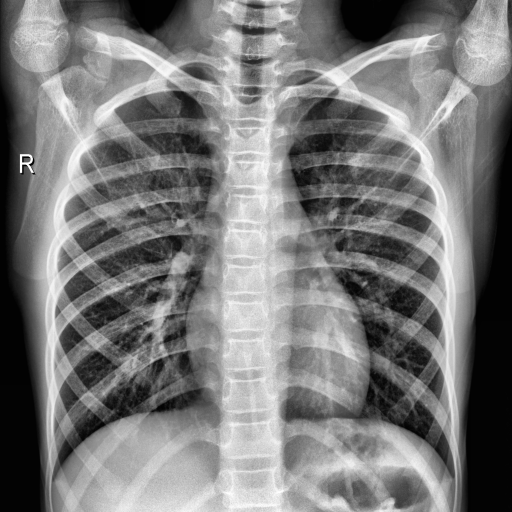
Finding: NORMAL